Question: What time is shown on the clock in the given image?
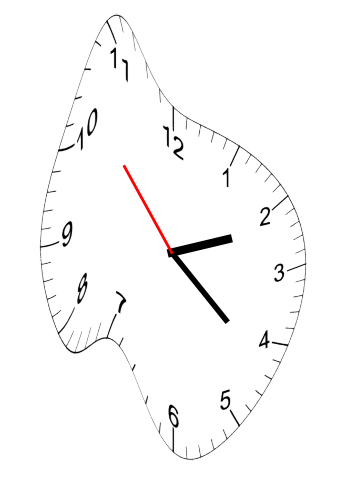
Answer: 02:21:53